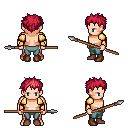
a pixel art fantasy rpg character, male body template, human, light skin, gold arm armor, teal pants, ruby red bedhead hairstyle, brown shoes, spear, four views (front, back, left, right), 2x2 character sprite sheet, small pixel art, hard edges, no anti-aliasing